Interaction volume radius: 5 \u00c5
Interaction volume height: 30 \u00c5
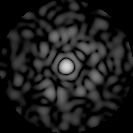
Disorder parameter: 0.8411